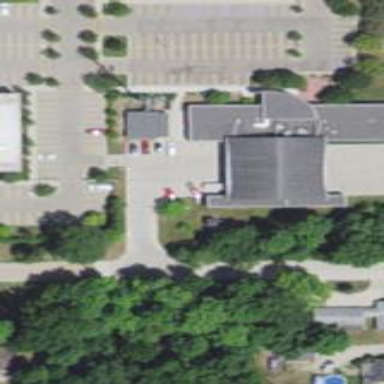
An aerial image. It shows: Public building serving as fire station.